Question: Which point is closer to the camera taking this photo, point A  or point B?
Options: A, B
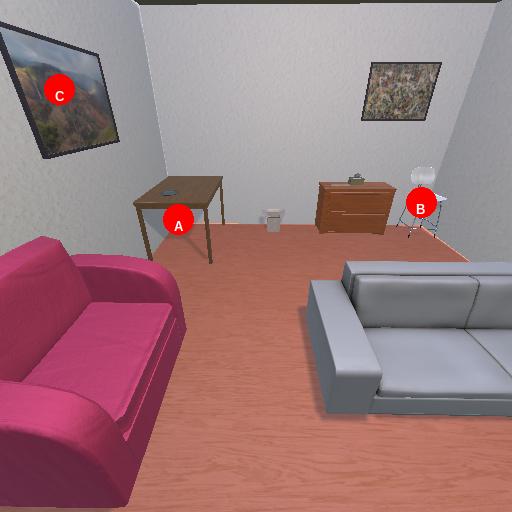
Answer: A